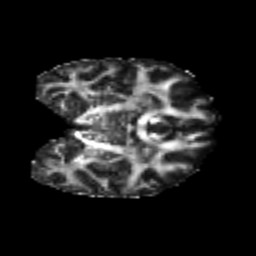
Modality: FA
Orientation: coronal
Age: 25
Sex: female
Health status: healthy
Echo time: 0.074 s